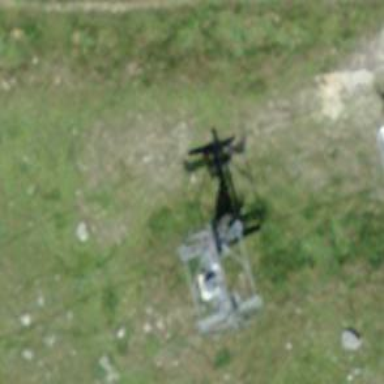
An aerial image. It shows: Pylon used for aerialway.